Interaction volume radius: 10 \u00c5
Interaction volume height: 15 \u00c5
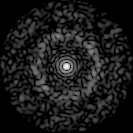
Disorder parameter: 0.7991